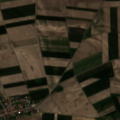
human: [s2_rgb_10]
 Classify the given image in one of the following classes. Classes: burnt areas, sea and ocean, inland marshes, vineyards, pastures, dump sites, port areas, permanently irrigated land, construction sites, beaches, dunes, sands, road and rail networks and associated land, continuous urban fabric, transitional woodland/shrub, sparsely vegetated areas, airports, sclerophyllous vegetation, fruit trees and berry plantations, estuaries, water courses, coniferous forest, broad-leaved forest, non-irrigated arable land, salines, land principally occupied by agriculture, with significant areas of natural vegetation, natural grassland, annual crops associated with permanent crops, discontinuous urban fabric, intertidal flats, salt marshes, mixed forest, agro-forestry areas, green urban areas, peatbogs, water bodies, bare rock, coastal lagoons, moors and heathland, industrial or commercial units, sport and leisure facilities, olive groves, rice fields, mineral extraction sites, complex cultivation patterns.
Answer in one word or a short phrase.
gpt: discontinuous urban fabric, non-irrigated arable land, complex cultivation patterns